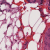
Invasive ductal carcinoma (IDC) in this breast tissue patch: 0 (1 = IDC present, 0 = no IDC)